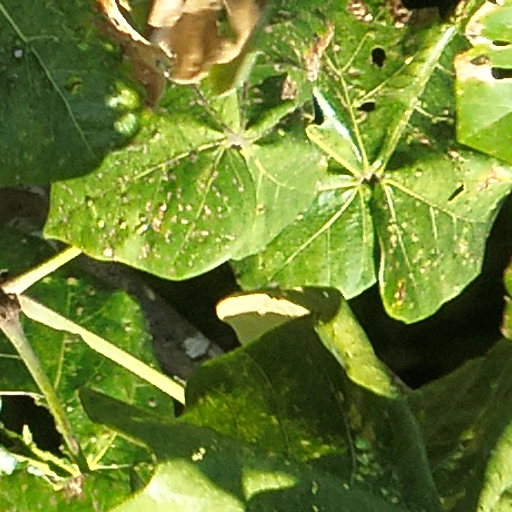
Species: Sterculia apetala
GBIF accepted scientific name: Sterculia apetala
Crown area (m\u00b2): 410.278